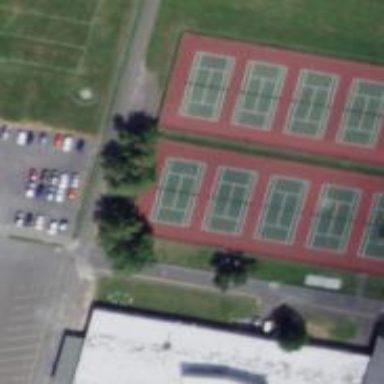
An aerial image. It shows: Tennis court on pitch.